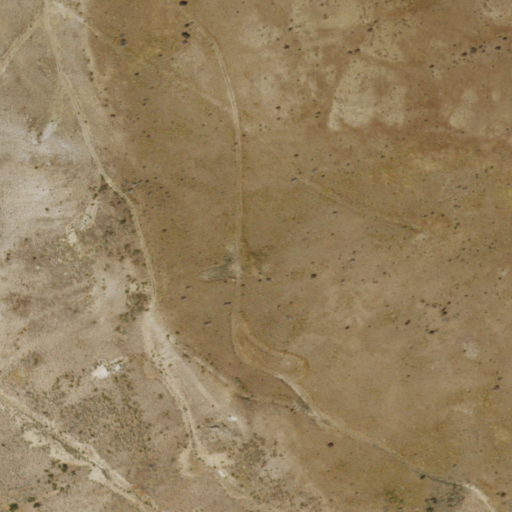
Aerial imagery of mountain in Nevada named Beard Hill containing grassland and shrub